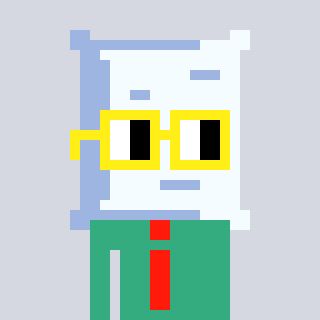
a pixel art character with square yellow glasses, a pillow-shaped head and a teal-colored body on a cool background